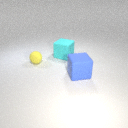
large blue rubber cube in front of large cyan rubber cube